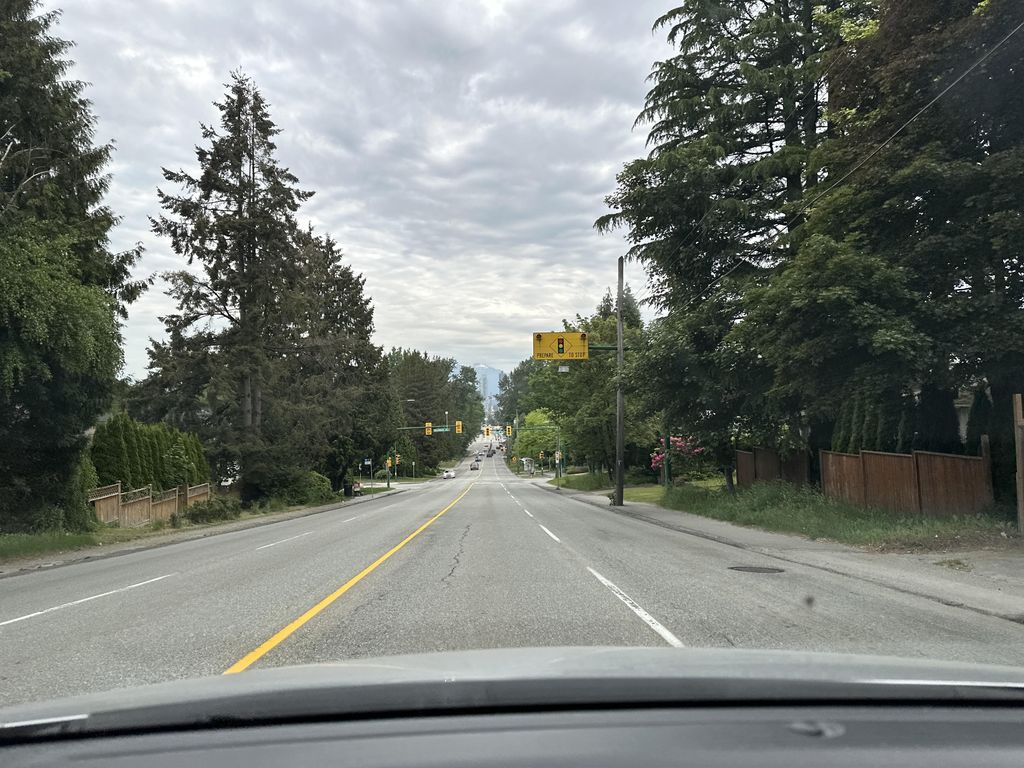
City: vancouver